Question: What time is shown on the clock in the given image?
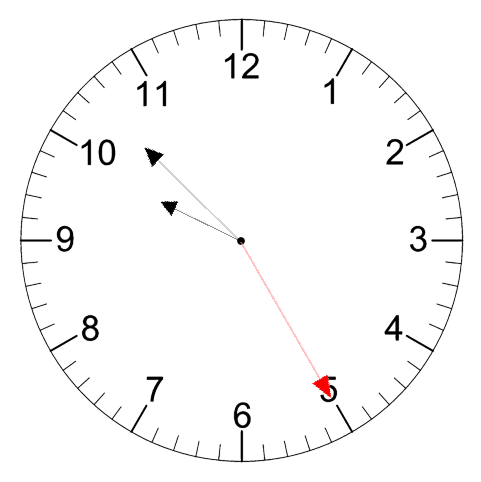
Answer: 09:52:25